Question: I am near to ultimate my app, and the final step is to implement a feature where I need to send multiple files to one message. Also I would like to imitate Mail attachment behavior like pict.
i have achieve this

Instead, for sending multiple file I have one problem: only first file appears on received message; the others was lost.
So please look my code, especially the cycle loop, for possible mistake and or suggestion. Thank you for your time.
'''
- (IBAction)simple3:(id)sender{
NSLog(@"The document: %@", theDocument);
NSString* url = [theDocument absoluteString];
NSLog(@"The document: %@", url);
NSString* from = @"Excited Sundsx <mailgun@xvcvx.com>";
NSString* to = @"sxxxxx@gmail.com";
NSString* subject = @"Attach From Objective-c App";
NSString* text = @"Hello World";
//test
NSImage *myImage = [[NSImage alloc]initWithContentsOfURL:theDocument];
if (myImage != nil)
{
NSLog(@"Image seem to be ok");
}else
NSLog(@"Image seem to be wrong");
NSData *imageData;
NSString *image_name;
NSImage *image;
//-- Convert string into URL
NSMutableURLRequest *request =[NSMutableURLRequest requestWithURL:[NSURL URLWithString:@"https://api.mailgun.net/v3/bbbbbbb.me/messages"]];
NSString *authStr = @"api:key-00000000000000000000";
NSData *authData = [authStr dataUsingEncoding:NSUTF8StringEncoding];
NSString *authValue = [NSString stringWithFormat: @"Basic %@",[authData base64EncodedStringWithOptions:0]];
[request setValue:authValue forHTTPHeaderField:@"Authorization"];
[request setHTTPMethod:@"POST"];
NSString *boundary = @"14737809831466499882746641449";
NSString *contentType = [NSString stringWithFormat:@"multipart/form-data; boundary=%@",boundary];
[request addValue:contentType forHTTPHeaderField: @"Content-Type"];
//-- Append data into posr url using following method
NSMutableData *body = [NSMutableData data];
[body appendData:[[NSString stringWithFormat:@"
--%@
",boundary] dataUsingEncoding:NSUTF8StringEncoding]];
[body appendData:[[NSString stringWithFormat:@"Content-Disposition: form-data; name="%@"
",@"from"] dataUsingEncoding:NSUTF8StringEncoding]];
[body appendData:[[NSString stringWithFormat:@"%@",from] dataUsingEncoding:NSUTF8StringEncoding]];
[body appendData:[[NSString stringWithFormat:@"
--%@
",boundary] dataUsingEncoding:NSUTF8StringEncoding]];
[body appendData:[[NSString stringWithFormat:@"Content-Disposition: form-data; name="%@"
",@"to"] dataUsingEncoding:NSUTF8StringEncoding]];
[body appendData:[[NSString stringWithFormat:@"%@",to] dataUsingEncoding:NSUTF8StringEncoding]];
[body appendData:[[NSString stringWithFormat:@"
--%@
",boundary] dataUsingEncoding:NSUTF8StringEncoding]];
[body appendData:[[NSString stringWithFormat:@"Content-Disposition: form-data; name="%@"
",@"subject"] dataUsingEncoding:NSUTF8StringEncoding]];
[body appendData:[[NSString stringWithFormat:@"%@",subject] dataUsingEncoding:NSUTF8StringEncoding]];
[body appendData:[[NSString stringWithFormat:@"
--%@
",boundary] dataUsingEncoding:NSUTF8StringEncoding]];
[body appendData:[[NSString stringWithFormat:@"Content-Disposition: form-data; name="%@"
",@"text"] dataUsingEncoding:NSUTF8StringEncoding]];
[body appendData:[[NSString stringWithFormat:@"%@",text] dataUsingEncoding:NSUTF8StringEncoding]];
// here loop through mutableArray populated from openPal [openPanel URLs]
lika as pict.
NSLog(@"ARRAYCOUNT: %lu", (unsigned long)filesArrayPath.count);
for (int y = 0; y < [filesArrayPath count]; y++) {
[body appendData:[[NSString stringWithFormat:@"
--%@
",boundary] dataUsingEncoding:NSUTF8StringEncoding]];
image_name = [filesArrayPath objectAtIndex:y];
NSData *dataImg = [[NSData alloc]initWithContentsOfURL:[filesArrayPath objectAtIndex:y]];
NSLog(@"added %i", y+1);
[body appendData:[[NSString stringWithFormat:@"Content-Disposition: form-data; name="attachment"; filename="%@"
",image_name] dataUsingEncoding:NSUTF8StringEncoding]];
[body appendData:[@"Content-Type: application/octet-stream
" dataUsingEncoding:NSUTF8StringEncoding]];
[body appendData:[NSData dataWithData:dataImg]];
}
[body appendData:[[NSString stringWithFormat:@"
--%@--
",boundary] dataUsingEncoding:NSUTF8StringEncoding]];
//-- Sending data into server through URL
[request setHTTPBody:body];
//-- Getting response form server
NSData *responseData = [NSURLConnection sendSynchronousRequest:request returningResponse:nil error:nil];
//-- JSON Parsing with response data
NSDictionary *result = [NSJSONSerialization JSONObjectWithData:responseData options:NSJSONReadingMutableContainers error:nil];
NSLog(@"Result = %@",result);
}
'''
...for more information on what to do, I attach the code in cUrl:
'''
curl -s --user 'api:YOUR_API_KEY' https://api.mailgun.net/v3/YOUR_DOMAIN_NAME/messages -F from='Excited User <YOU@YOUR_DOMAIN_NAME>' -F to='foo@example.com' -F cc='bar@example.com' -F bcc='baz@example.com' -F subject='Hello' -F text='Testing some Mailgun awesomness!' --form-string html='<html>HTML version of the body</html>' -F attachment=@files/cartman.jpg -F attachment=@files/cartman.png
'''
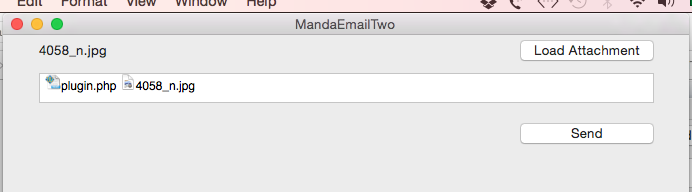
Answer: damn tired ! I apologize for the time lost, but I've found the solution for my problem two minutes after i was post this help request. the solution:
'''
for (int y = 0; y < [filesArrayPath count]; y++) {
[body appendData:[[NSString stringWithFormat:@"
--%@
",boundary] dataUsingEncoding:NSUTF8StringEncoding]];
NSString *image_name = [filesArrayPath objectAtIndex:y];
NSData *dataImg = [[NSData alloc]initWithContentsOfURL:[filesArrayPath objectAtIndex:y]];
NSLog(@"added %i", y+1);
[body appendData:[[NSString stringWithFormat:@"Content-Disposition: form-data; name="attachment"; filename="%@"
",image_name] dataUsingEncoding:NSUTF8StringEncoding]];
[body appendData:[@"Content-Type: application/octet-stream
" dataUsingEncoding:NSUTF8StringEncoding]];
[body appendData:[NSData dataWithData:dataImg]];
}
'''